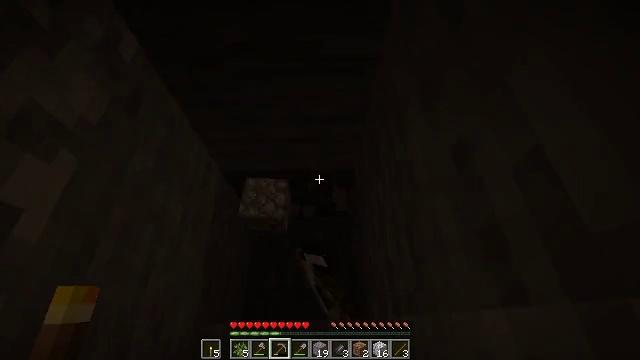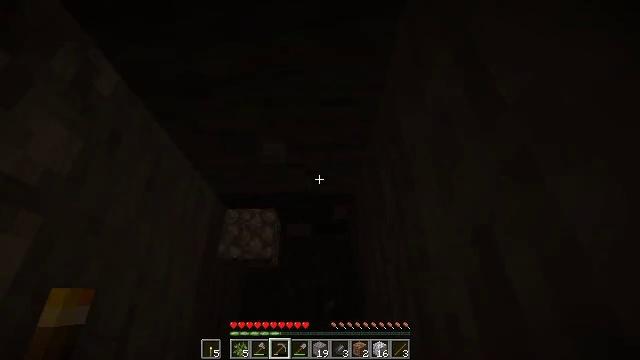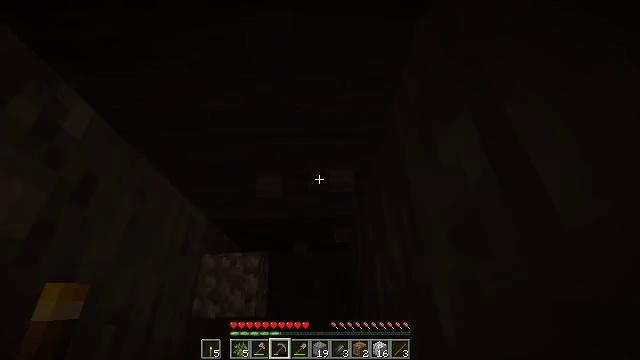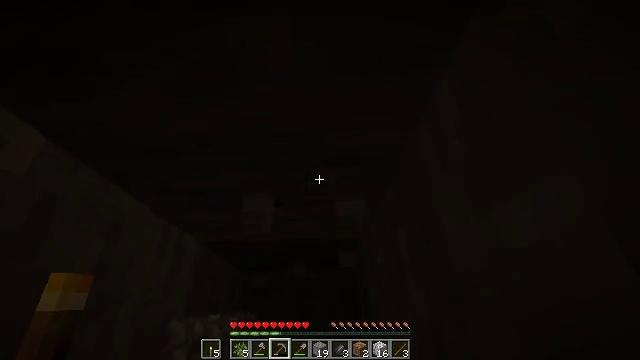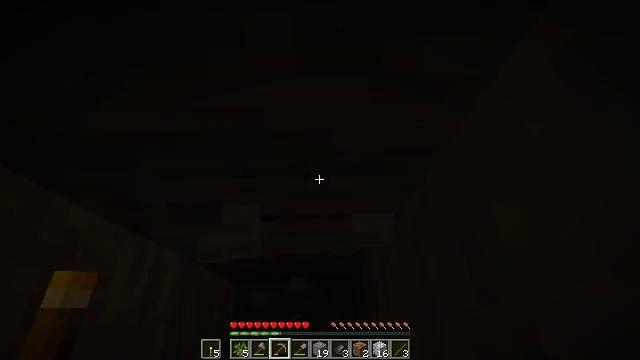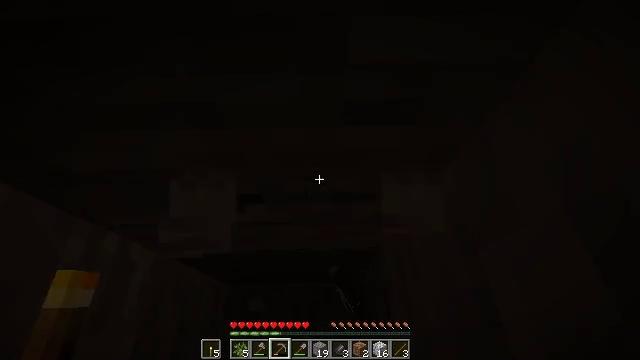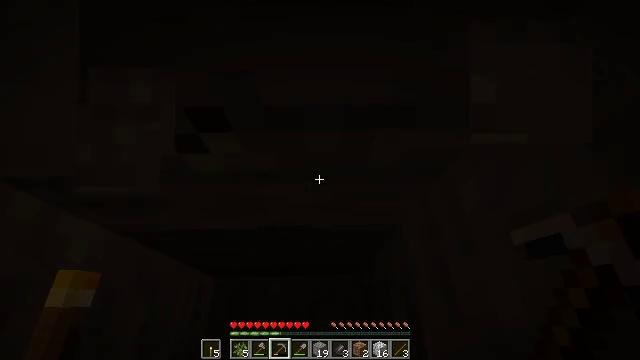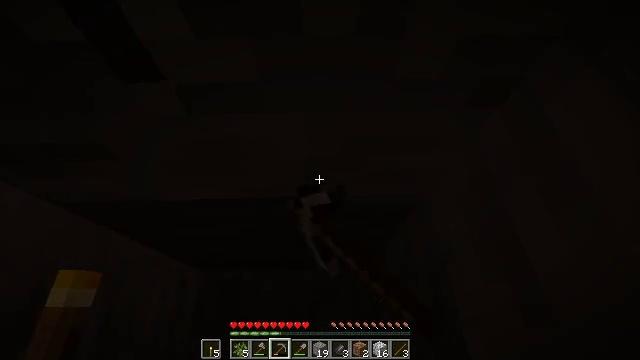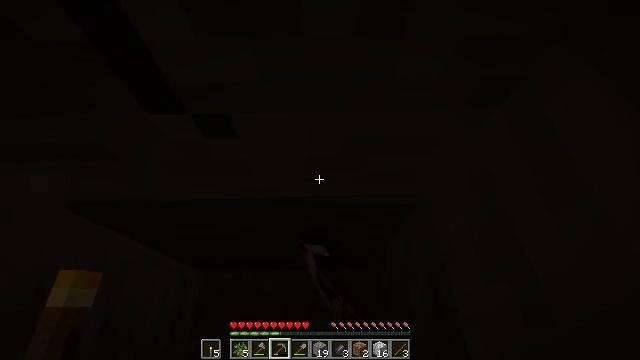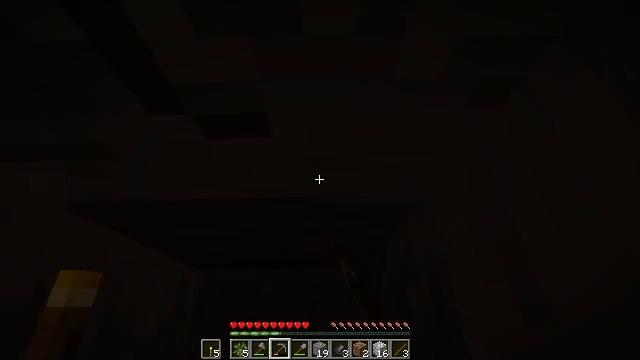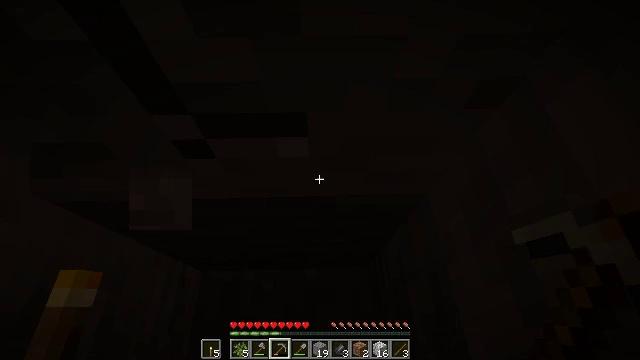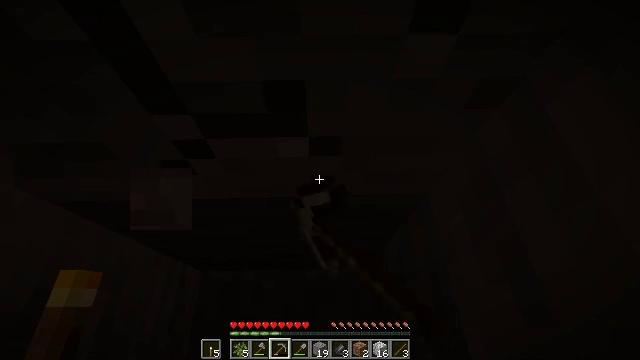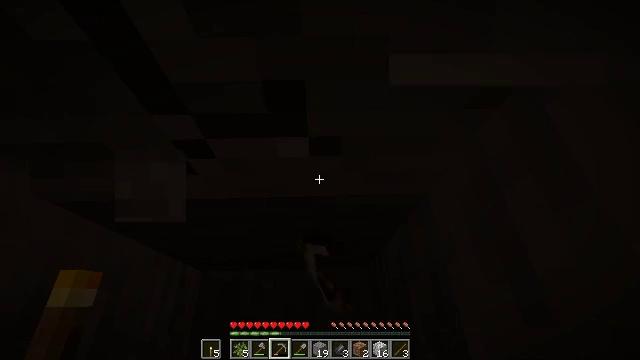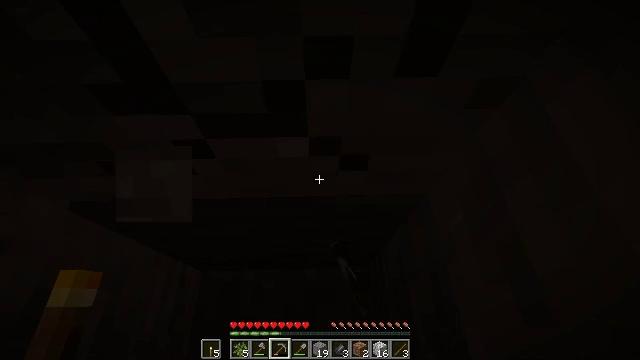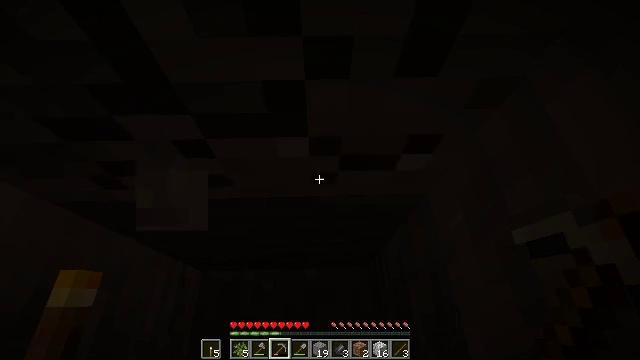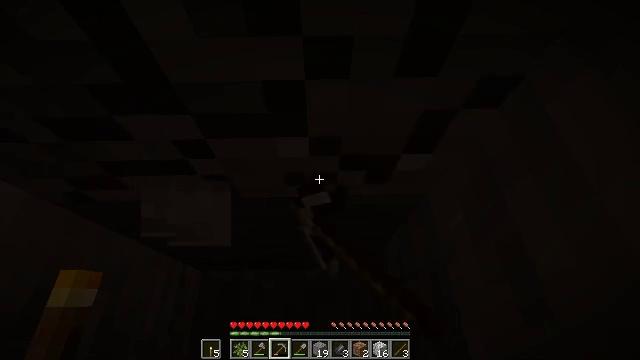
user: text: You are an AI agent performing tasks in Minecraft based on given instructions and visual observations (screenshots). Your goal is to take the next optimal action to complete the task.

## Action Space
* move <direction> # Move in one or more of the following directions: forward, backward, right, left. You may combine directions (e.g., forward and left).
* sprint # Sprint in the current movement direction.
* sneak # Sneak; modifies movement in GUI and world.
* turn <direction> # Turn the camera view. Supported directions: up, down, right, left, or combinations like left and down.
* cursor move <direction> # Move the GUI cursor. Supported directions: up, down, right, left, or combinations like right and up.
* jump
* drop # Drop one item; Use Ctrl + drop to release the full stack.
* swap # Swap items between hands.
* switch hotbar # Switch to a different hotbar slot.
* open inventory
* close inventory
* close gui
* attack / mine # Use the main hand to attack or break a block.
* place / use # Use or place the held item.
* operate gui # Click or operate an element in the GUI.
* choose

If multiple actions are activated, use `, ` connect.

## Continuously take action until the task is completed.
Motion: motion action
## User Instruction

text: Dig up the stone with a tool.
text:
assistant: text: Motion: move forward, attack / mine
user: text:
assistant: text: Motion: move forward, attack / mine
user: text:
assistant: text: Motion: move forward, attack / mine
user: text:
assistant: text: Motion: move forward, attack / mine
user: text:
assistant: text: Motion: attack / mine
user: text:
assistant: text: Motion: attack / mine
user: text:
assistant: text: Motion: attack / mine
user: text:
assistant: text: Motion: attack / mine
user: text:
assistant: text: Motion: attack / mine
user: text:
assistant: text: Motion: attack / mine
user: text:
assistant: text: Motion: attack / mine
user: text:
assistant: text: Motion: attack / mine
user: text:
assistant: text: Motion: attack / mine
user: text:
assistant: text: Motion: attack / mine
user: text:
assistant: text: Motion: attack / mine
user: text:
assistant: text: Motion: attack / mine
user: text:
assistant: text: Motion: attack / mine
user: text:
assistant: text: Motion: attack / mine
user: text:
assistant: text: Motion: attack / mine
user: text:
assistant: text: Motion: attack / mine
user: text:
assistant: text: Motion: attack / mine
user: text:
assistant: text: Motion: attack / mine
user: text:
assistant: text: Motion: attack / mine
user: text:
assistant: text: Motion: attack / mine
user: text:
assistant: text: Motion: attack / mine
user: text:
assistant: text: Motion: attack / mine
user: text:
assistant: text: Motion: attack / mine
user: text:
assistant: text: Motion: attack / mine
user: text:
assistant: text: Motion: attack / mine
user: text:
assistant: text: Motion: attack / mine